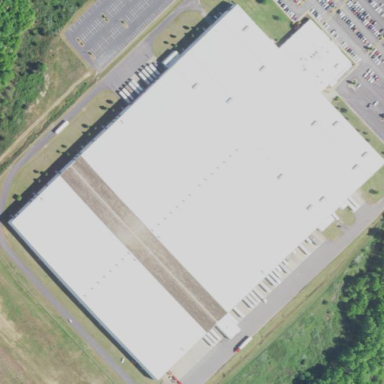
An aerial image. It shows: Warehouse building.